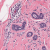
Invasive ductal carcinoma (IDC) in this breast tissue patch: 0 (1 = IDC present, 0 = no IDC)